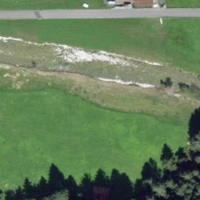
EUNIS habitat code: 23
Species observed at this site:
Certhia brachydactyla
Corvus corone
Sylvia borin
Dendrocopos major
Prunella modularis
Turdus viscivorus
Buteo buteo
Anthus pratensis
Sylvia atricapilla
Spinus spinus
Muscicapa striata
Poecile palustris
Phylloscopus collybita
Erithacus rubecula
Dryocopus martius
Phoenicurus ochruros
Certhia familiaris
Nucifraga caryocatactes
Garrulus glandarius
Falco tinnunculus
Corvus corax
Ficedula hypoleuca
Periparus ater
Motacilla cinerea
Cyanistes caeruleus
Lophophanes cristatus
Anas platyrhynchos
Troglodytes troglodytes
Pyrrhula pyrrhula
Corvus cornix
Fringilla coelebs
Passer domesticus
Regulus ignicapilla
Turdus torquatus
Ptyonoprogne rupestris
Carduelis carduelis
Columba palumbus
Turdus merula
Parus major
Hirundo rustica
Milvus milvus
Turdus pilaris
Regulus regulus
Cinclus cinclus
Pyrrhocorax graculus
Aquila chrysaetos
Motacilla alba
Delichon urbicum